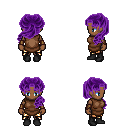
a pixel art fantasy rpg character, female body template, human, dark skin, brown tunic, gold greaves, purple princess hairstyle, cloth bracers, black shoes, four views (front, back, left, right), 2x2 character sprite sheet, small pixel art, hard edges, no anti-aliasing